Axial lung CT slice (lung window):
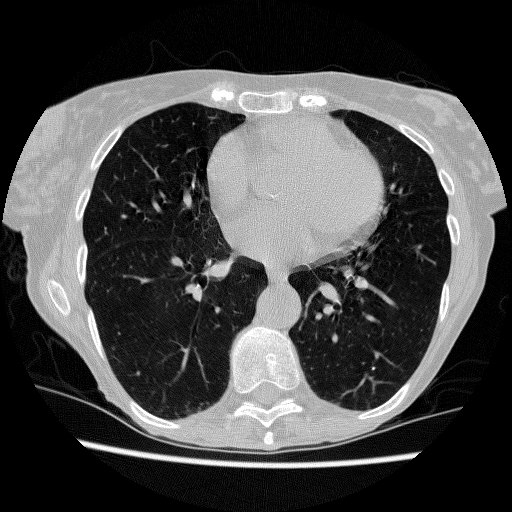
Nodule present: no